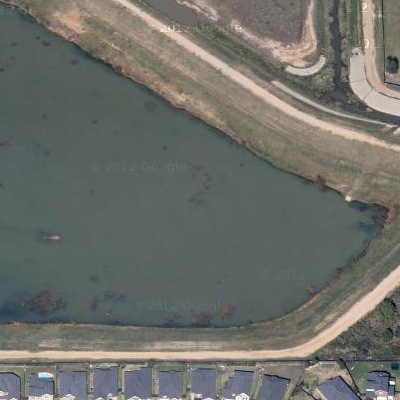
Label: dRiverLake